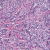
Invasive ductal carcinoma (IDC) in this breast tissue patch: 1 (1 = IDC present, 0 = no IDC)